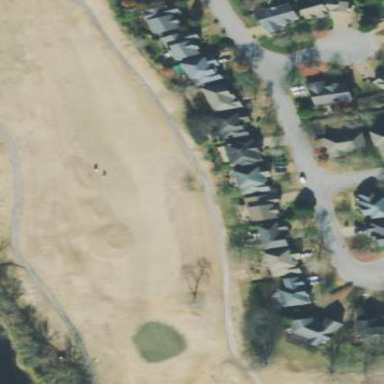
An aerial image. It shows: Grassy area designated as golf fairway.